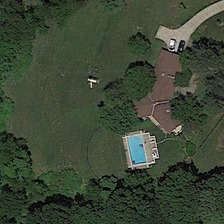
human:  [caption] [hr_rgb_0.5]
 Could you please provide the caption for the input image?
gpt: a building with a swimming pool is surrounded by some green trees and meadows .

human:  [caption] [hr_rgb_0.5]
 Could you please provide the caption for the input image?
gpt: a building with a swimming pool is surrounded by some green trees and meadows .

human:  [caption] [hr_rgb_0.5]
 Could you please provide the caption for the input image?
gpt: a building with a swimming pool is surrounded by some green trees and meadows .

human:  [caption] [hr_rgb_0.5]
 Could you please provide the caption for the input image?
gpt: a building with a swimming pool is surrounded by some green trees and meadows .

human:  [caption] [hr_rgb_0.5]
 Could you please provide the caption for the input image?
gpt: a building with a swimming pool is surrounded by some green trees and meadows .